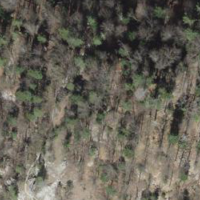
EUNIS habitat code: 44
Species observed at this site:
Lysandra bellargus
Cephalanthera longifolia